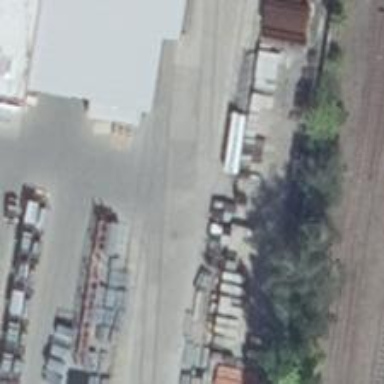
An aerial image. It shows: Abandoned railway.